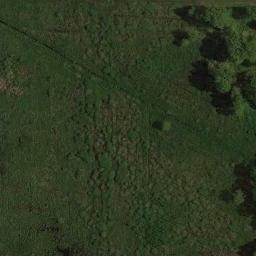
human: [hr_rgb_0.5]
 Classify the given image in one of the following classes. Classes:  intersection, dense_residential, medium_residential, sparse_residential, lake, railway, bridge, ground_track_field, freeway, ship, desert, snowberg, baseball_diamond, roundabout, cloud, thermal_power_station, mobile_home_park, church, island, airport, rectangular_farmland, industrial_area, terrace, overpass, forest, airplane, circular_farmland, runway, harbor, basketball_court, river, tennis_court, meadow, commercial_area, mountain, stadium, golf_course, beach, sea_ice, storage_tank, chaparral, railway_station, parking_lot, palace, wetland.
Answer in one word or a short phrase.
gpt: meadow